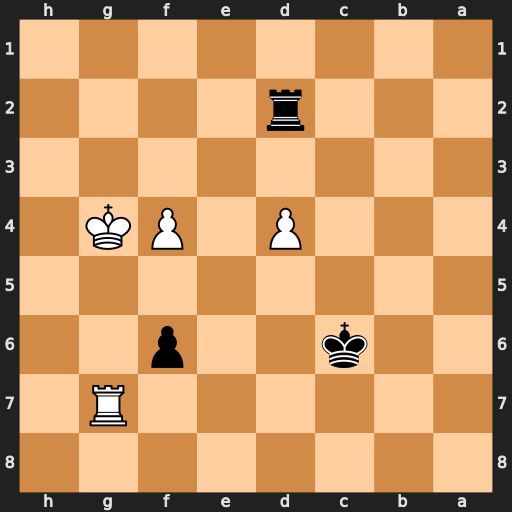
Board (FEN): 8/6R1/2k2p2/8/3P1PK1/8/3r4/8
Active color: b
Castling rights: -
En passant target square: -
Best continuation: Rg2+ Kf5 Rxg7